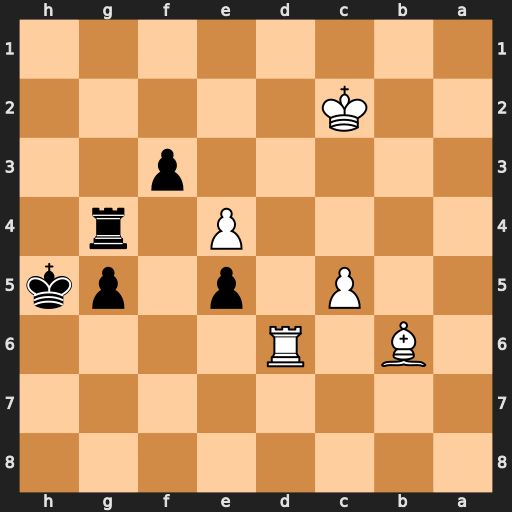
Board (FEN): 8/8/1B1R4/2P1p1pk/4P1r1/5p2/2K5/8
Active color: b
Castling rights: -
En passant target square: -
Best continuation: f2 Rd1 Rg1 c6 Rxd1